Field crop: maize
Growth stage: 1
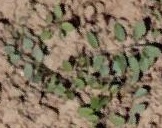
Species: convolvulus